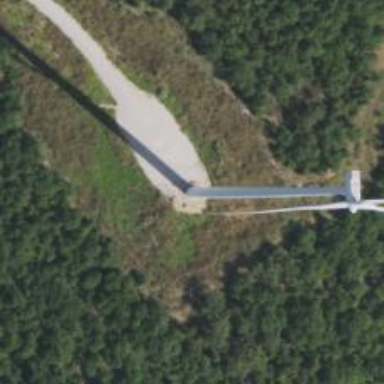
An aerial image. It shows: Wind generator using wind turbines of horizontal axis.